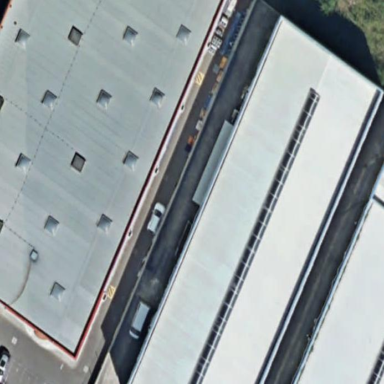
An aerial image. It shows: Warehouse.